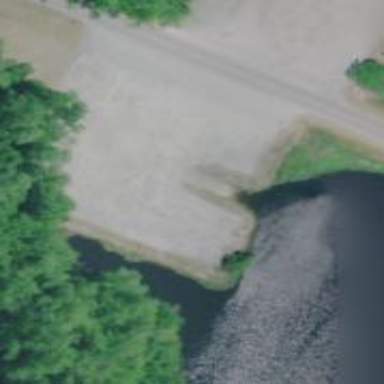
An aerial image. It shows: Slipway on leisure land.